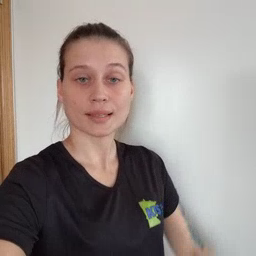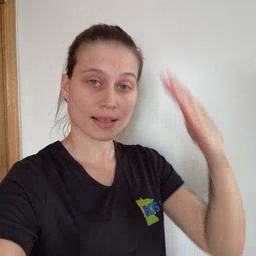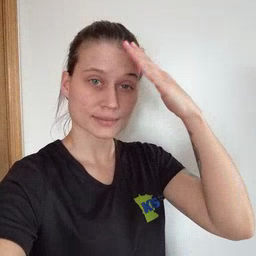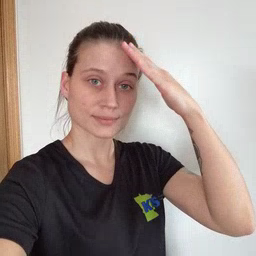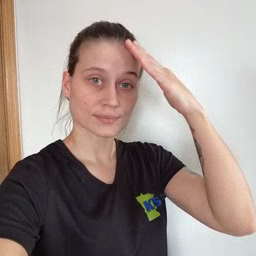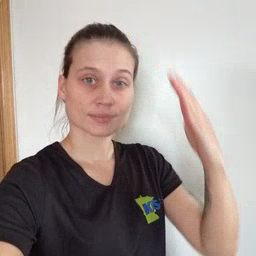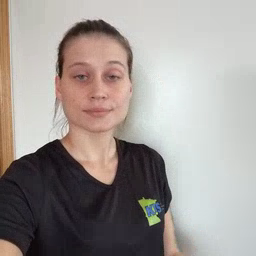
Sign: hat